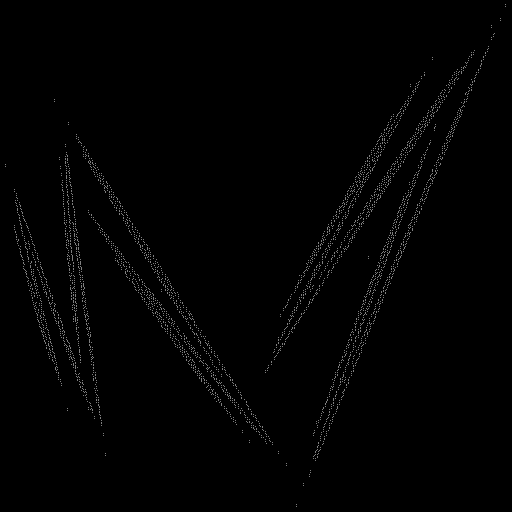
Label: bamboofern